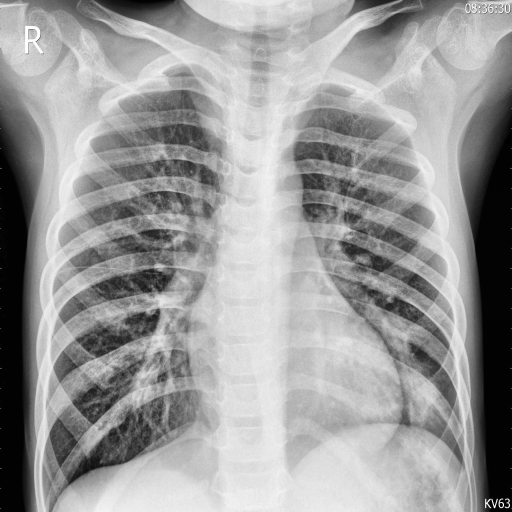
Finding: PNEUMONIA